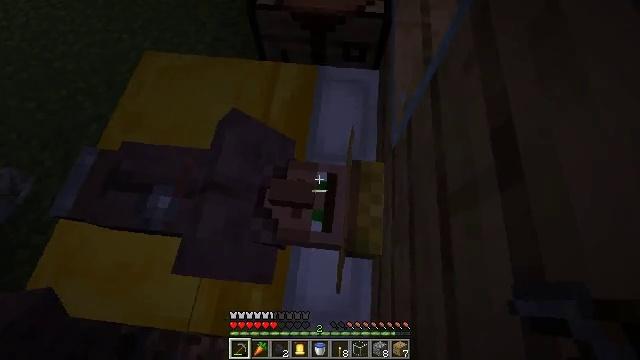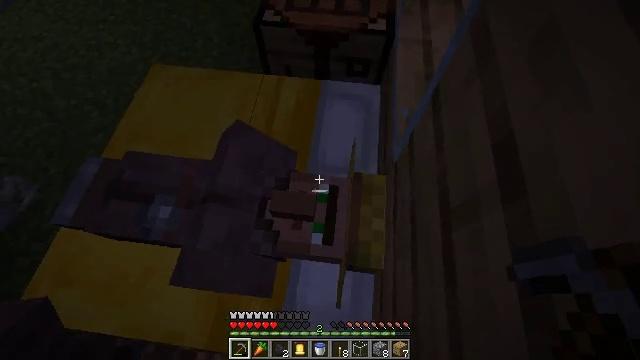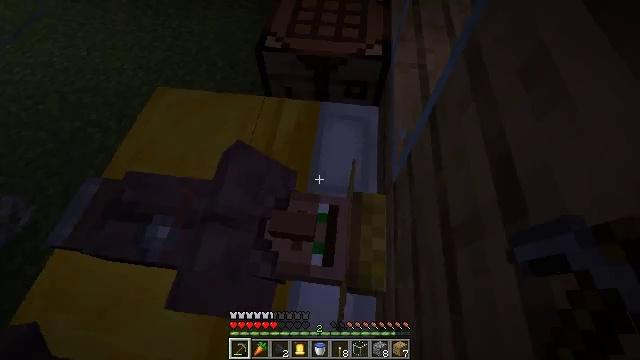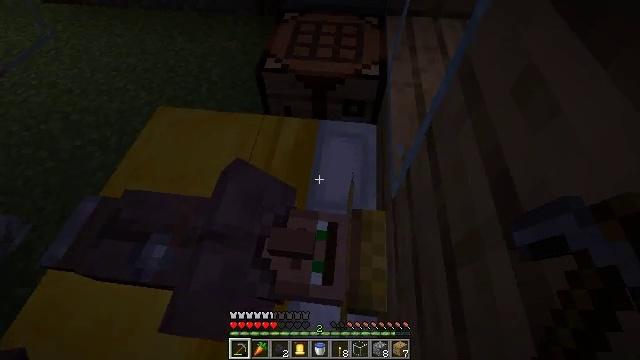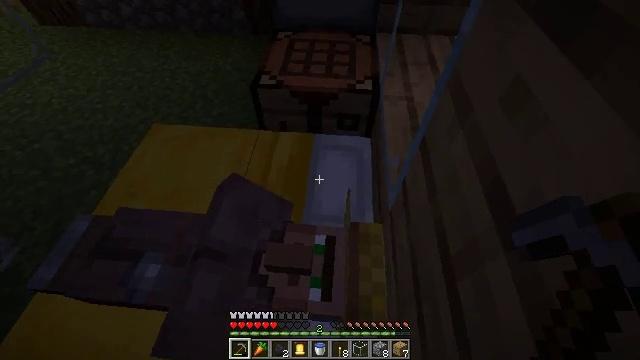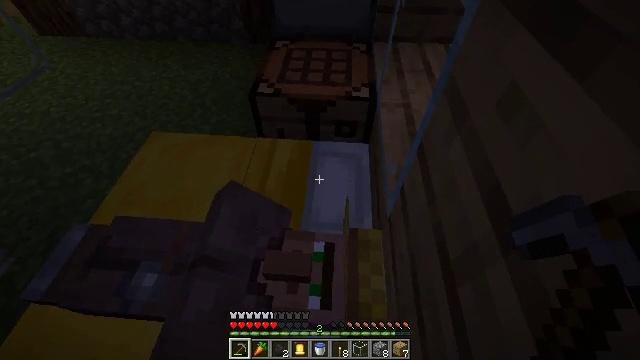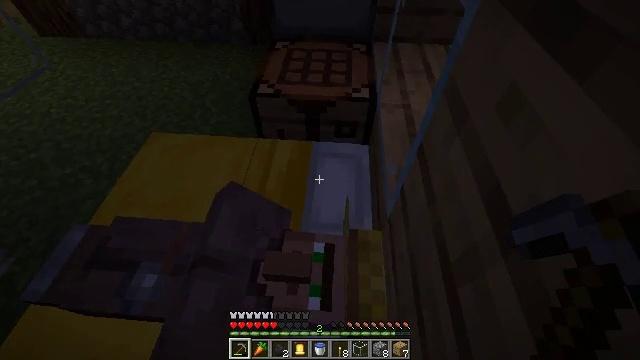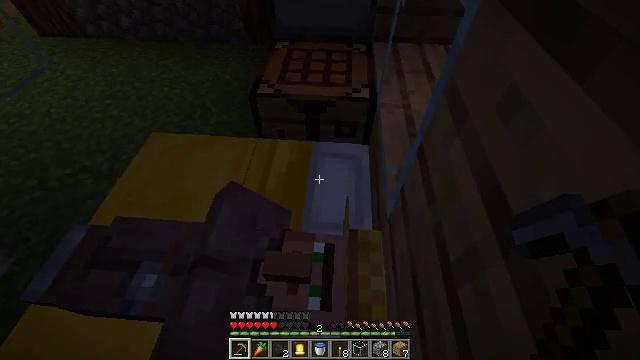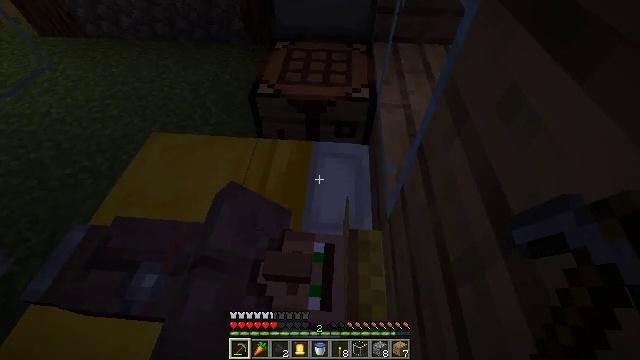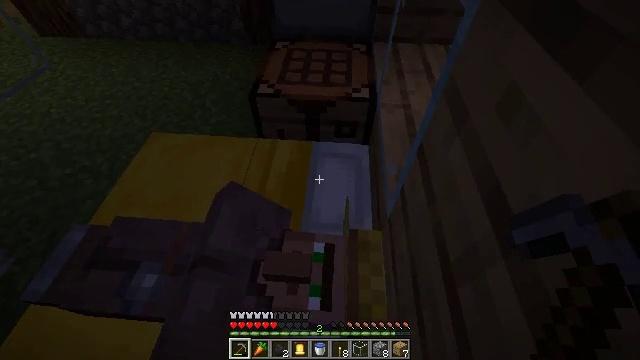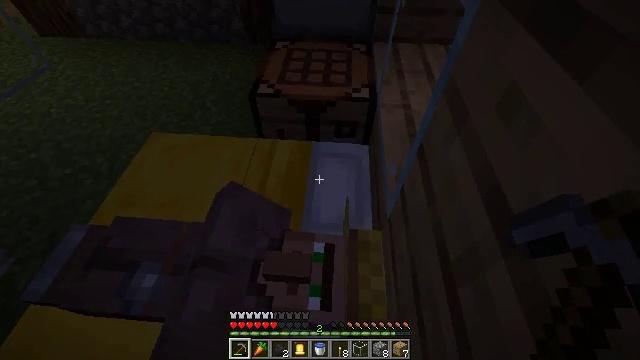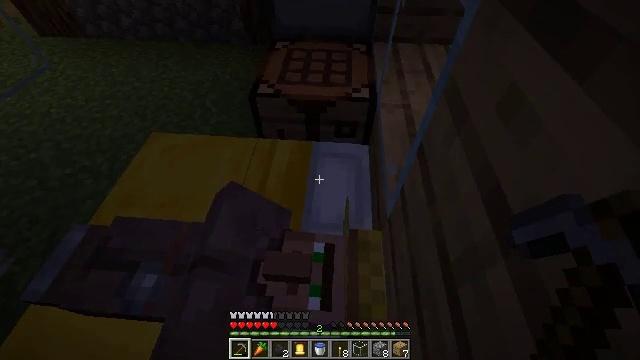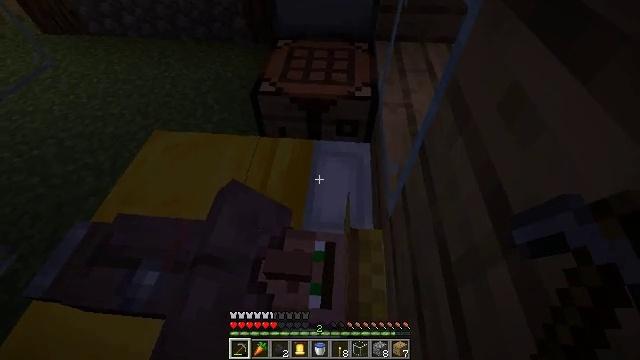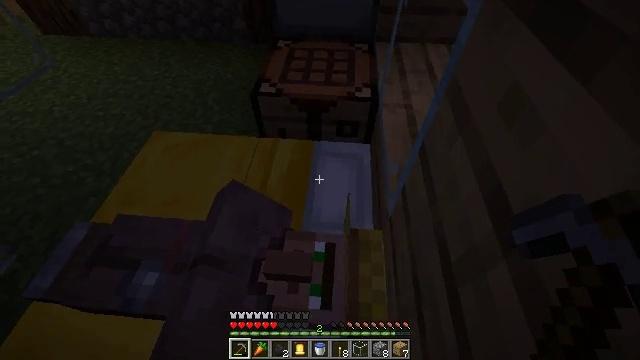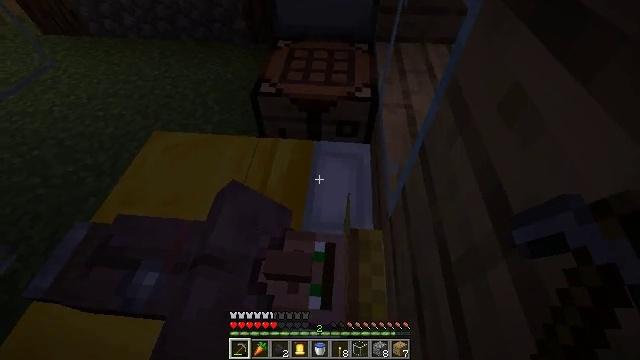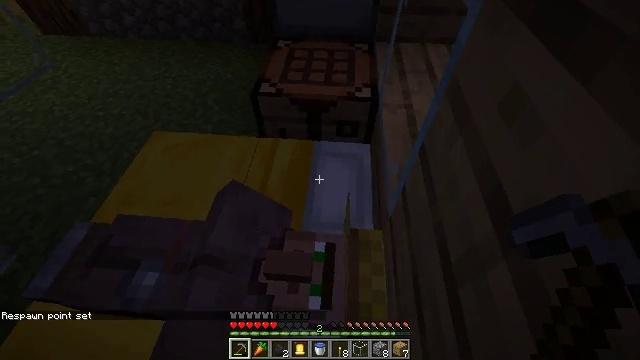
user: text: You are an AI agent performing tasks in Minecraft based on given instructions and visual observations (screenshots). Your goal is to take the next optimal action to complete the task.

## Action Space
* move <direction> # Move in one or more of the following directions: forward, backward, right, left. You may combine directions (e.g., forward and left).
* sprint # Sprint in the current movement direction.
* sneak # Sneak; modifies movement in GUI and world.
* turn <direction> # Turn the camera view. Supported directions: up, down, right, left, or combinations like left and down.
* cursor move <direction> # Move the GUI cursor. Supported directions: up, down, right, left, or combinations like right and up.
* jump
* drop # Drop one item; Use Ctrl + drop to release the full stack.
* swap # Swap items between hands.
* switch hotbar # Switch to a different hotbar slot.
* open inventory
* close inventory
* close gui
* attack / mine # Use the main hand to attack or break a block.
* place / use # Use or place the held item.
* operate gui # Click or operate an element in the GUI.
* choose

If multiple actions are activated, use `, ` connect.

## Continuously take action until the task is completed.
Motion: motion action
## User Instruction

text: Attack the oak planks to recycle it.
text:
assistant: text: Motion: turn up
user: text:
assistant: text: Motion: turn up
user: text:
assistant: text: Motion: turn up
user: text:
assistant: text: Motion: turn right and up
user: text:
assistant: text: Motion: turn up
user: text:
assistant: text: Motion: no_op
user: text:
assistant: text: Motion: no_op
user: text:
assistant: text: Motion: no_op
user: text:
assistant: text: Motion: no_op
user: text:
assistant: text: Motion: use / place
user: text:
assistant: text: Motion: use / place
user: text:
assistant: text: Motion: use / place
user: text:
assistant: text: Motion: no_op
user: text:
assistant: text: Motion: no_op
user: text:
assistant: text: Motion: no_op
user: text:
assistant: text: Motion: no_op
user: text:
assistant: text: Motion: no_op
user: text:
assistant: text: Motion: no_op
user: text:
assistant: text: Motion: no_op
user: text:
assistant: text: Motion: no_op
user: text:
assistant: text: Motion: no_op
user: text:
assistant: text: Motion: no_op
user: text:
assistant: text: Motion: no_op
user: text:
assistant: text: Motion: no_op
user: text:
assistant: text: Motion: no_op
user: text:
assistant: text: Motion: no_op
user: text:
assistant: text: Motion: no_op
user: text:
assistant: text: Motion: no_op
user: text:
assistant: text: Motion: no_op
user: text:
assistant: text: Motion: no_op